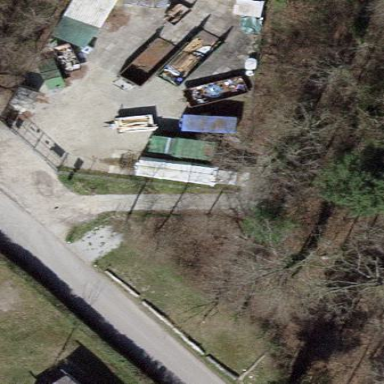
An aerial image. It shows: Recycling centre providing amenities for recycling.